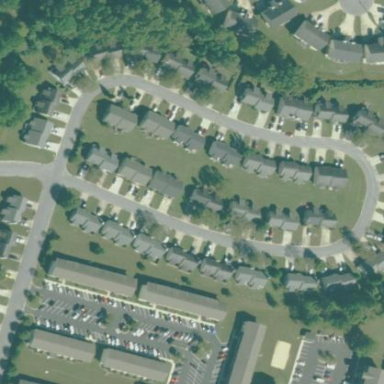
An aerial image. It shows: Residential neighbourhood.